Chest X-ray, AP view. Patient: 40 years old, sex M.
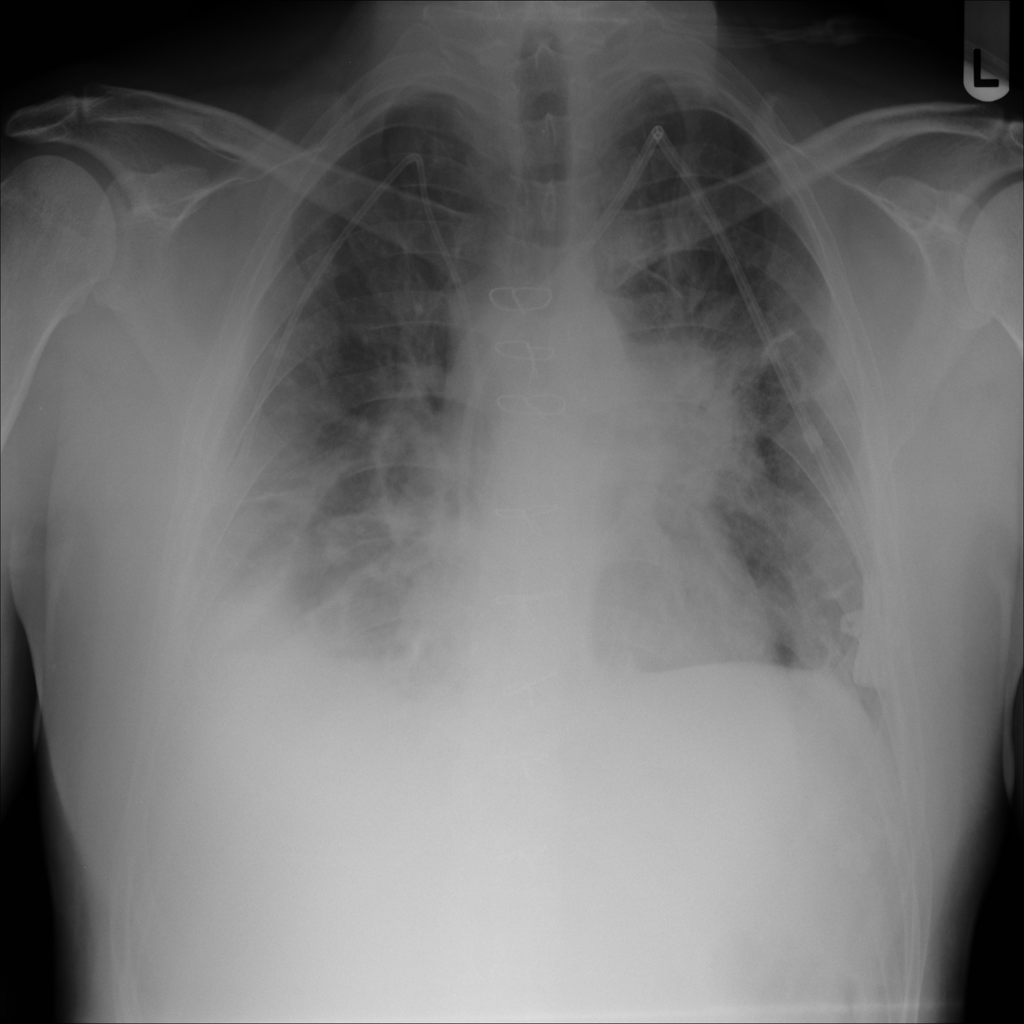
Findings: No Finding